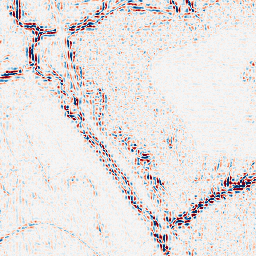
Category: wavelet
Decomposition family: wavelet_biorthogonal
Decomposition parameters: wavelet: bior3.5
level: 2
Upsampling method: bilinear
Upsampling parameters: scale: 2
Upsampling scale: 2